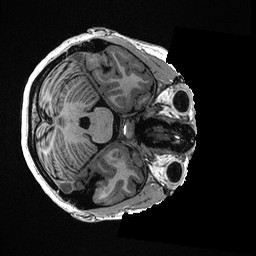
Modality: T1w
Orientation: axial
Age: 23
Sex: female
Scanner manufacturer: ge
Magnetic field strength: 3 T
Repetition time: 0.006952 s
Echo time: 0.00292 s